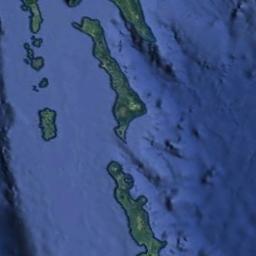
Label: island